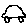
Label: car